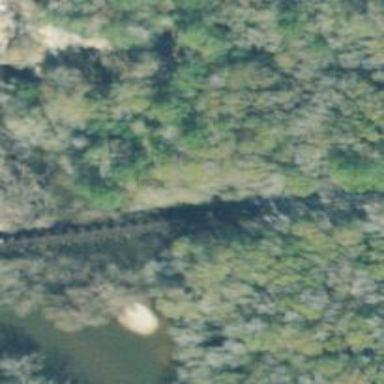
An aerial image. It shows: Railway bridge.